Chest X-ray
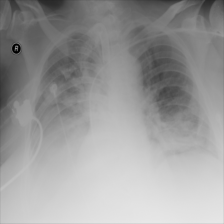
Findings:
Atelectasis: positive
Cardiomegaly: negative
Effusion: negative
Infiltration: positive
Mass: negative
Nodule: negative
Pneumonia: negative
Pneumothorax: negative
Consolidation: negative
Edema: negative
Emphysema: negative
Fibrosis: negative
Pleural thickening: negative
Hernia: negative